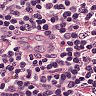
Metastatic tissue present: no